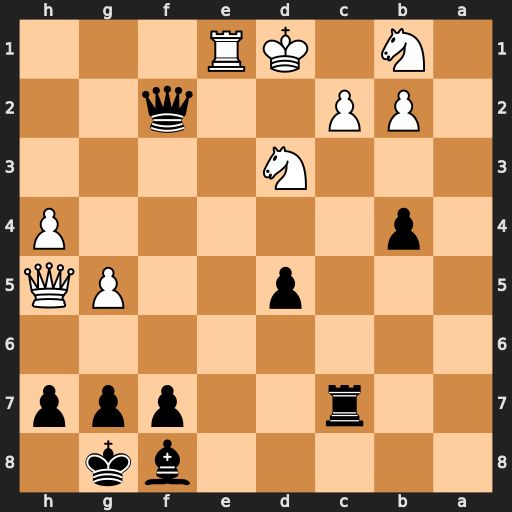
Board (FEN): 5bk1/2r2ppp/8/3p2PQ/1p5P/3N4/1PP2q2/1N1KR3
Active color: b
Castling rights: -
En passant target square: -
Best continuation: Qxc2#